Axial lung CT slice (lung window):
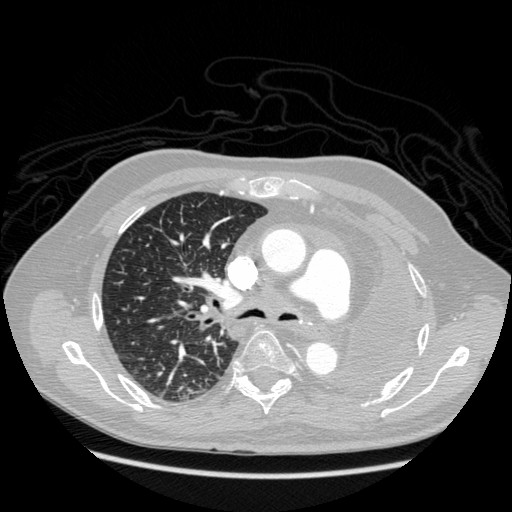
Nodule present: no